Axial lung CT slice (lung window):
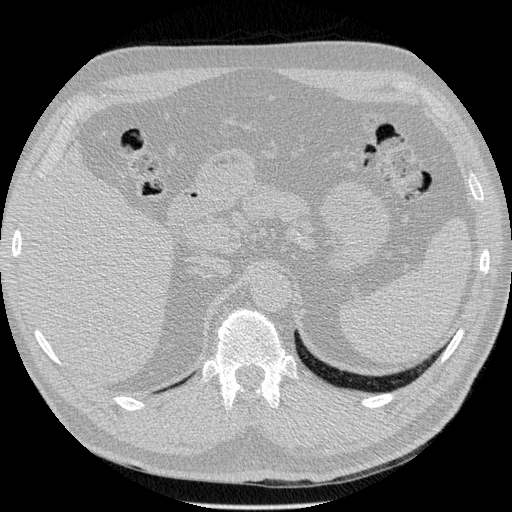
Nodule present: no